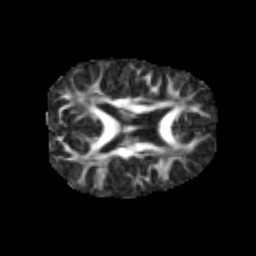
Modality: FA
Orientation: axial
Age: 7
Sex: male
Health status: healthy